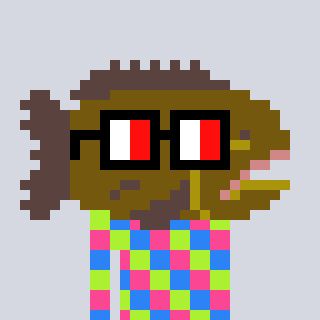
a pixel art character with square glasses with black frames and red eyes, a grouper-shaped head and a red-colored body on a cool background